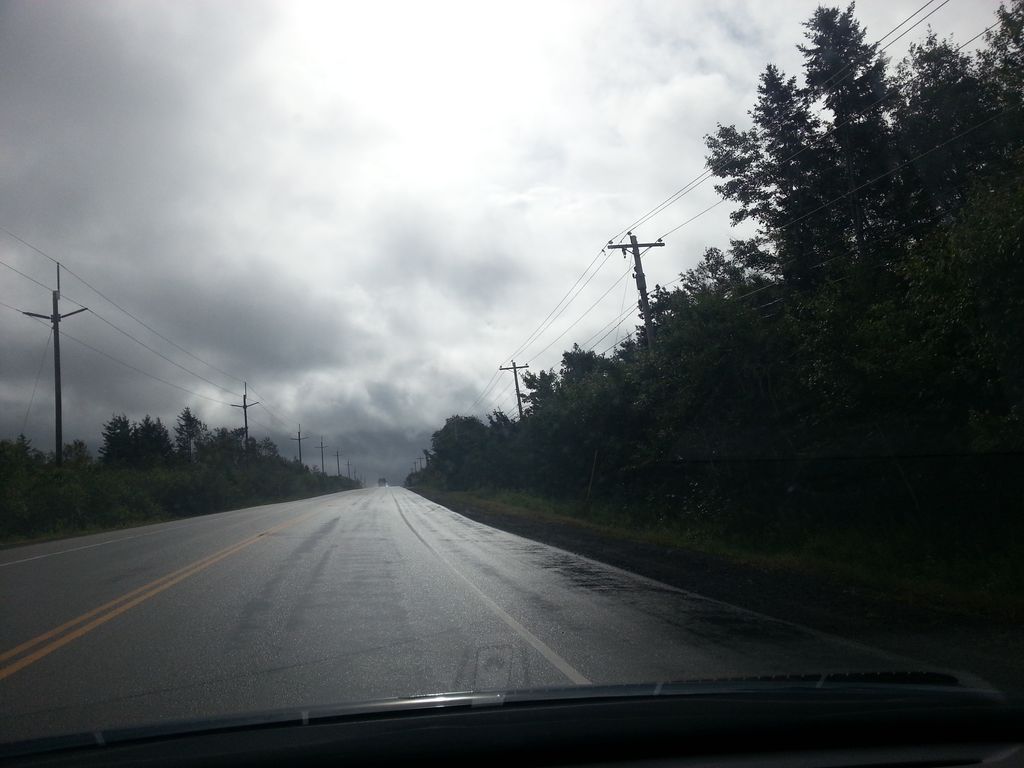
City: charlottetown